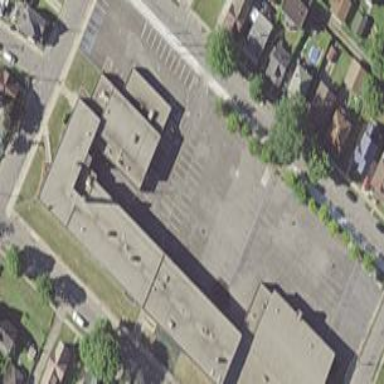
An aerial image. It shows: School building.